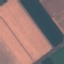
Label: AnnualCrop